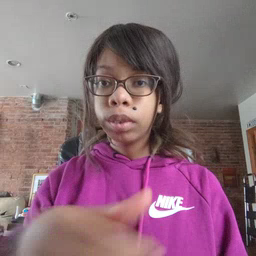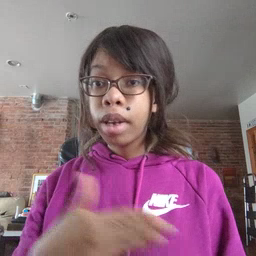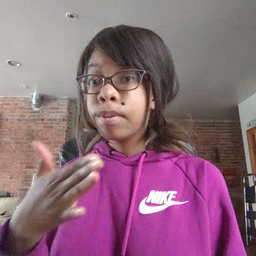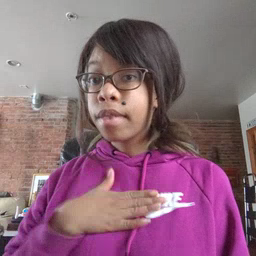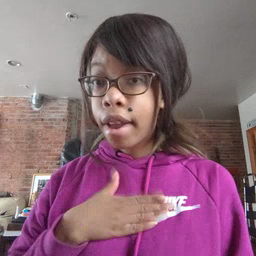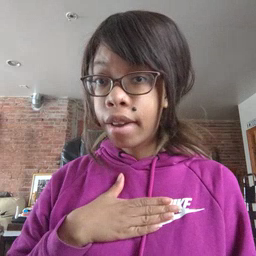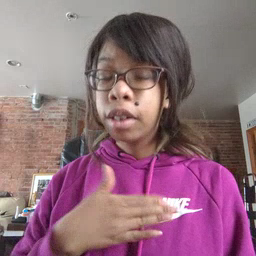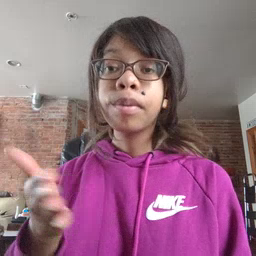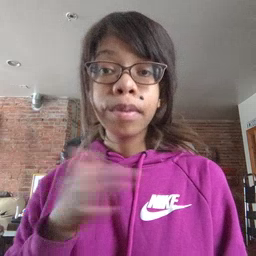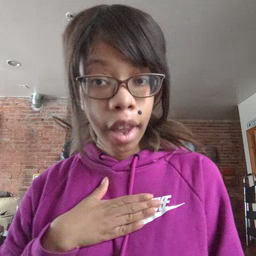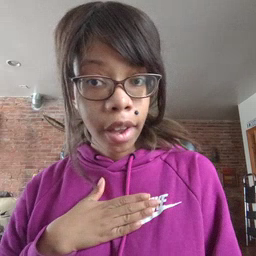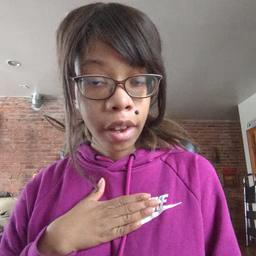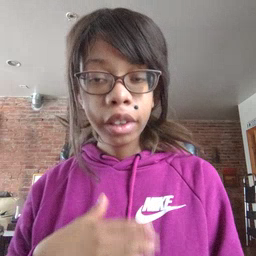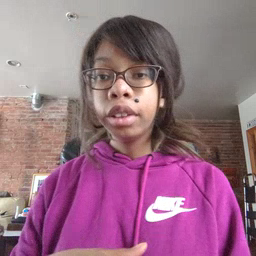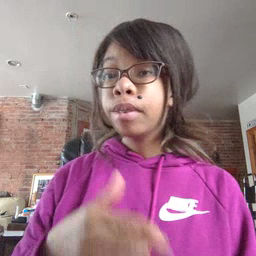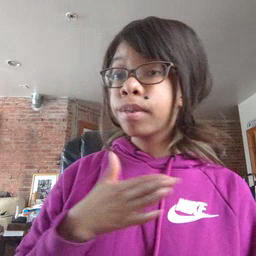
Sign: minemy